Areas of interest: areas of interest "Dinghong Market (Minshan Road Branch)"
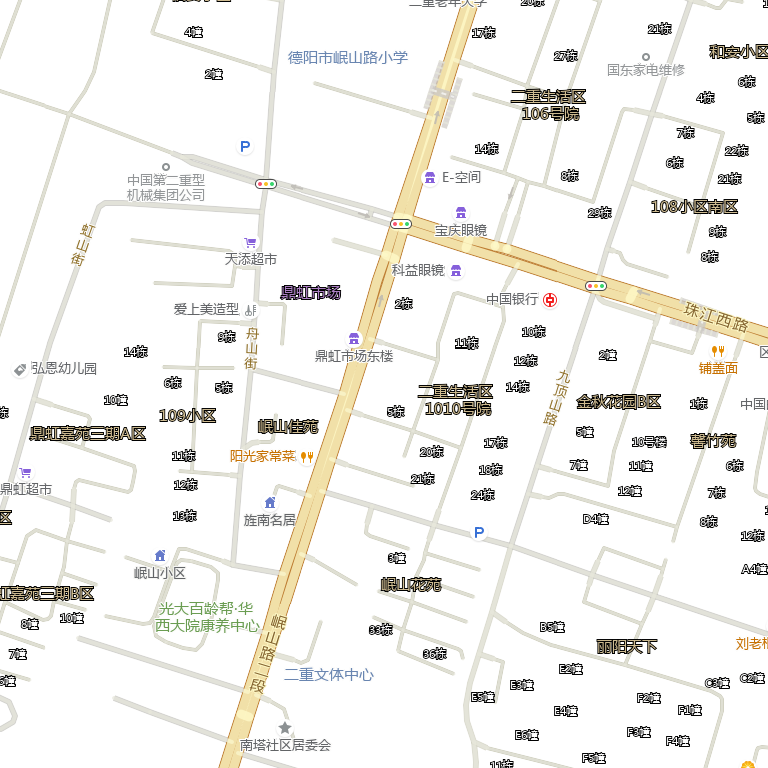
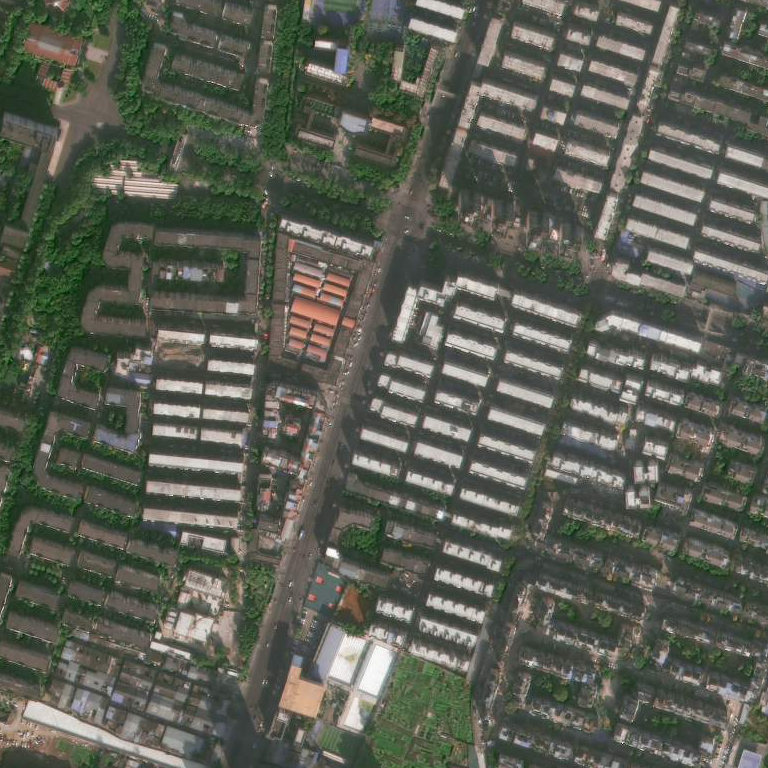